Field crop: tomato
Growth stage: 1
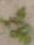
Species: portulaca